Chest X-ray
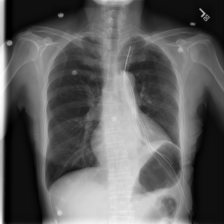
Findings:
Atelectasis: negative
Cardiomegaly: negative
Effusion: negative
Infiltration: negative
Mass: negative
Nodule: negative
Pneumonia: negative
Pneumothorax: positive
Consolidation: negative
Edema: negative
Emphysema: negative
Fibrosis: negative
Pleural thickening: negative
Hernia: negative